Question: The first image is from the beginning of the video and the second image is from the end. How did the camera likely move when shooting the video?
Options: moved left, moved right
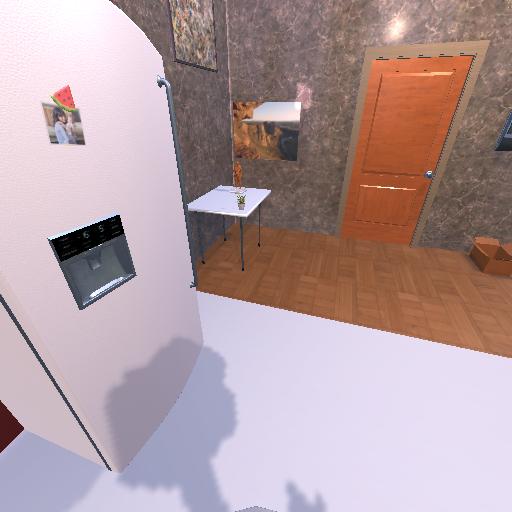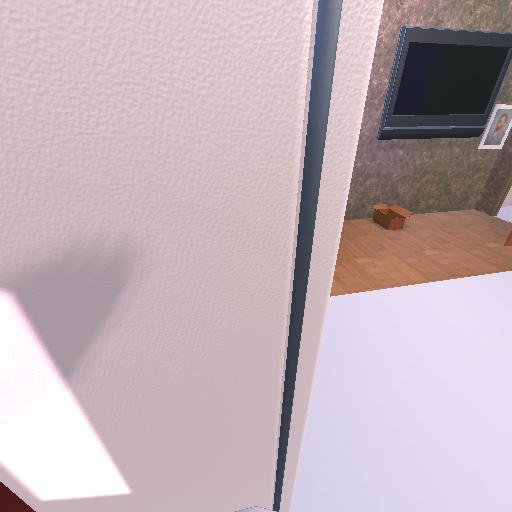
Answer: moved left